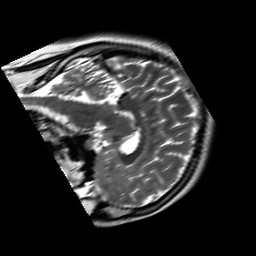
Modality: T2w
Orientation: sagittal
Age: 19
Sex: female
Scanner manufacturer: siemens
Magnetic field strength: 3 T
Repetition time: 7 s
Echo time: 0.09 s